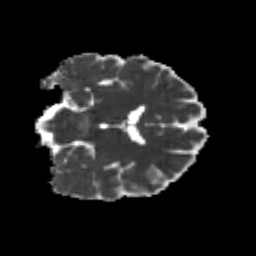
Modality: MD
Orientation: coronal
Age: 29
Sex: male
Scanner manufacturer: siemens
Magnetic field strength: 3 T
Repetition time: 3.5 s
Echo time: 0.104 s